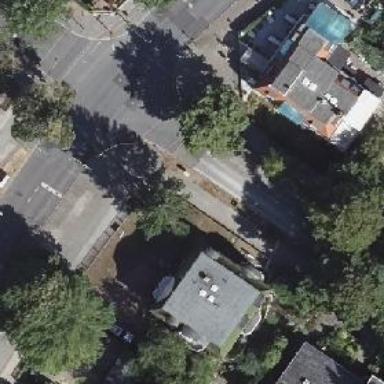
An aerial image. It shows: Sidewalk.